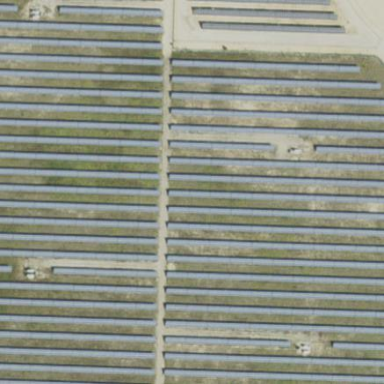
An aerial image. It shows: Solar power plant enclosed by fence. The plant generates electricity using photovoltaic technology.